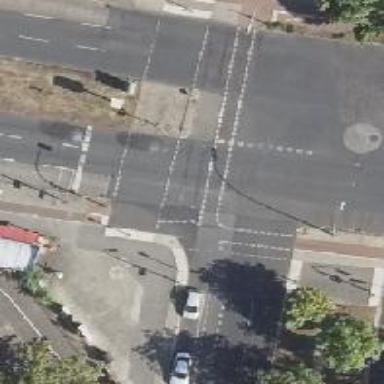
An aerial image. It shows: Road crossing with traffic signals.